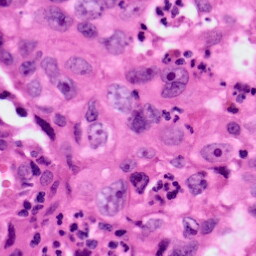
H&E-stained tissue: Lung